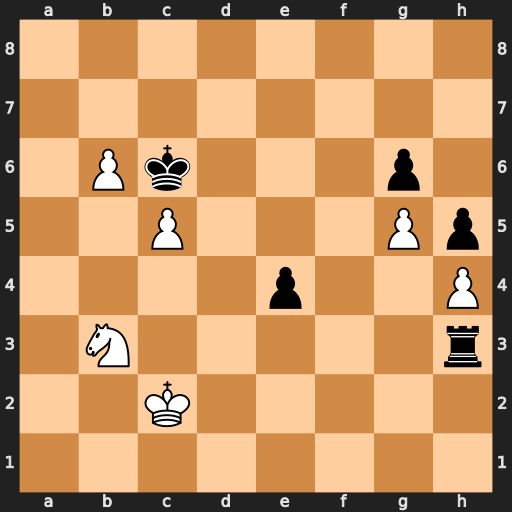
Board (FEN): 8/8/1Pk3p1/2P3Pp/4p2P/1N5r/2K5/8
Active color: w
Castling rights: -
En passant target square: -
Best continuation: Na5+ Kd7 c6+ Kd6 c7